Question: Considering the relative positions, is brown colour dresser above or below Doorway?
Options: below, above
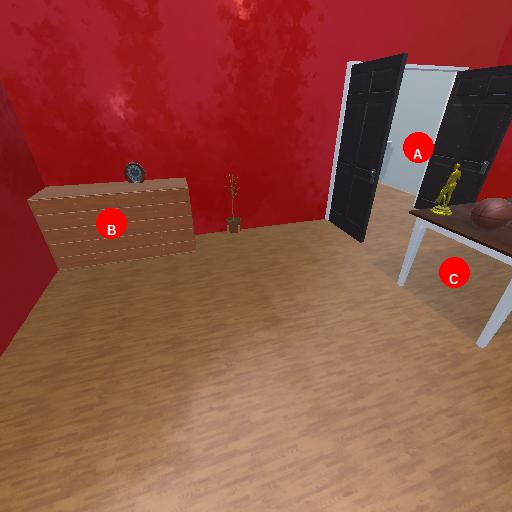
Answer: below